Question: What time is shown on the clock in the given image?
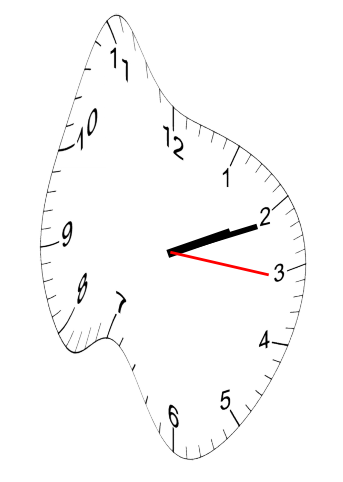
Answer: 02:11:16